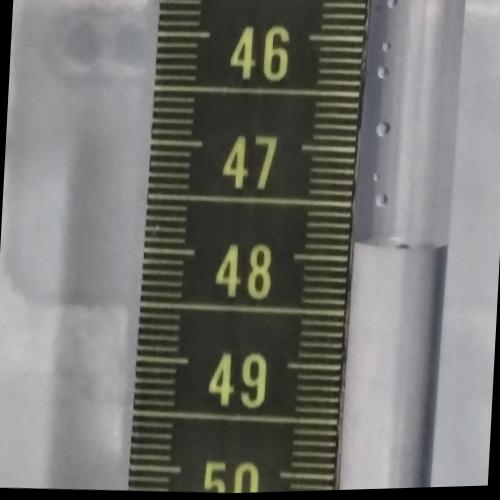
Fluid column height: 47.9 cm